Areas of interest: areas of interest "Medical"
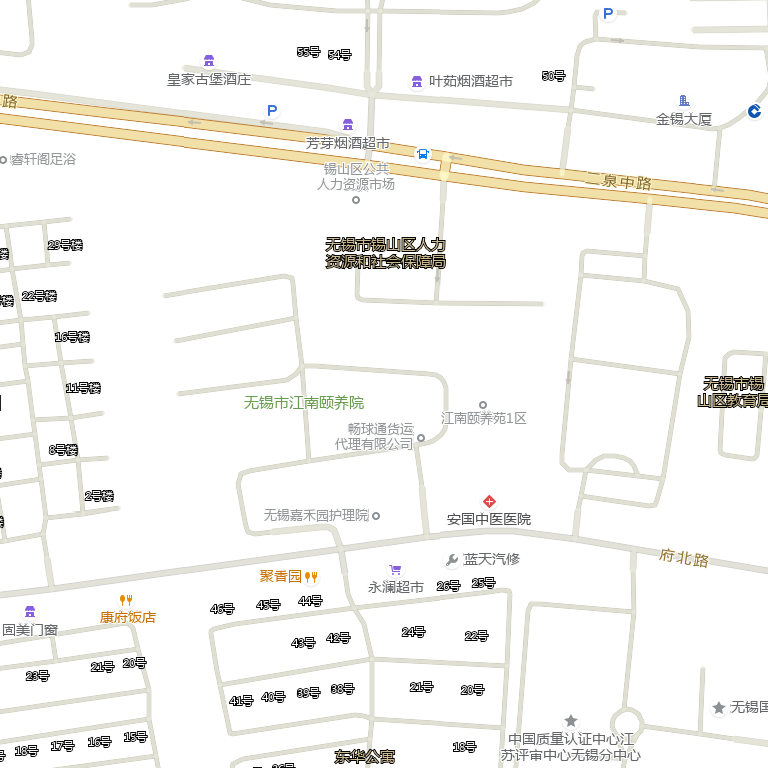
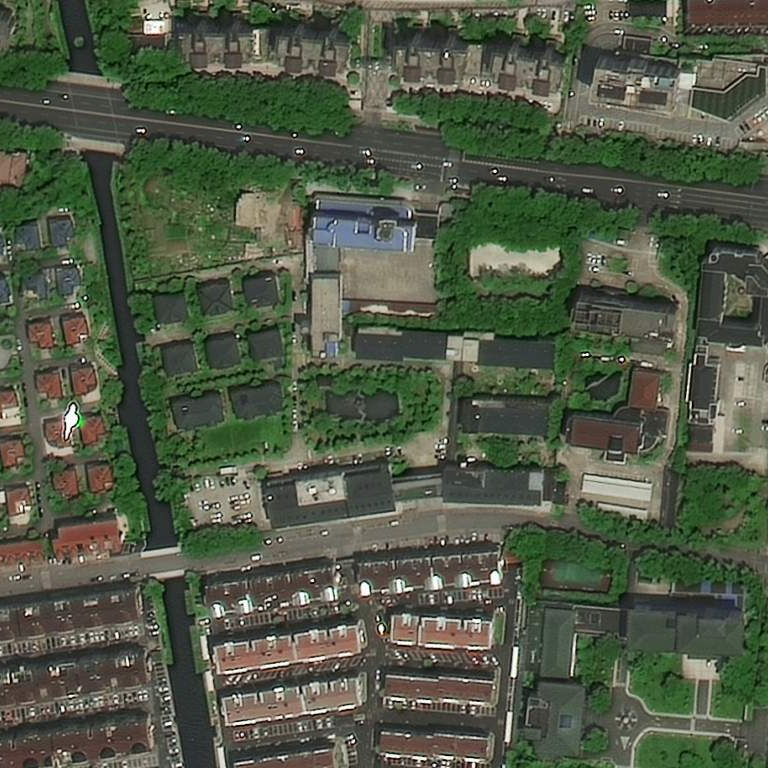